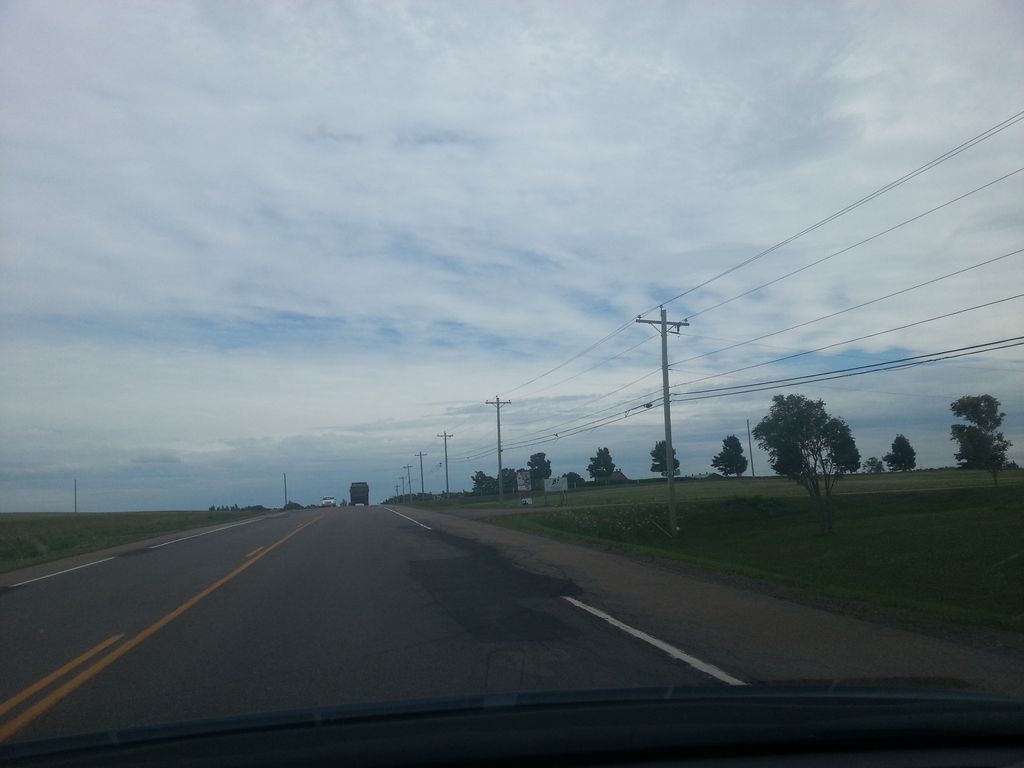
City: charlottetown